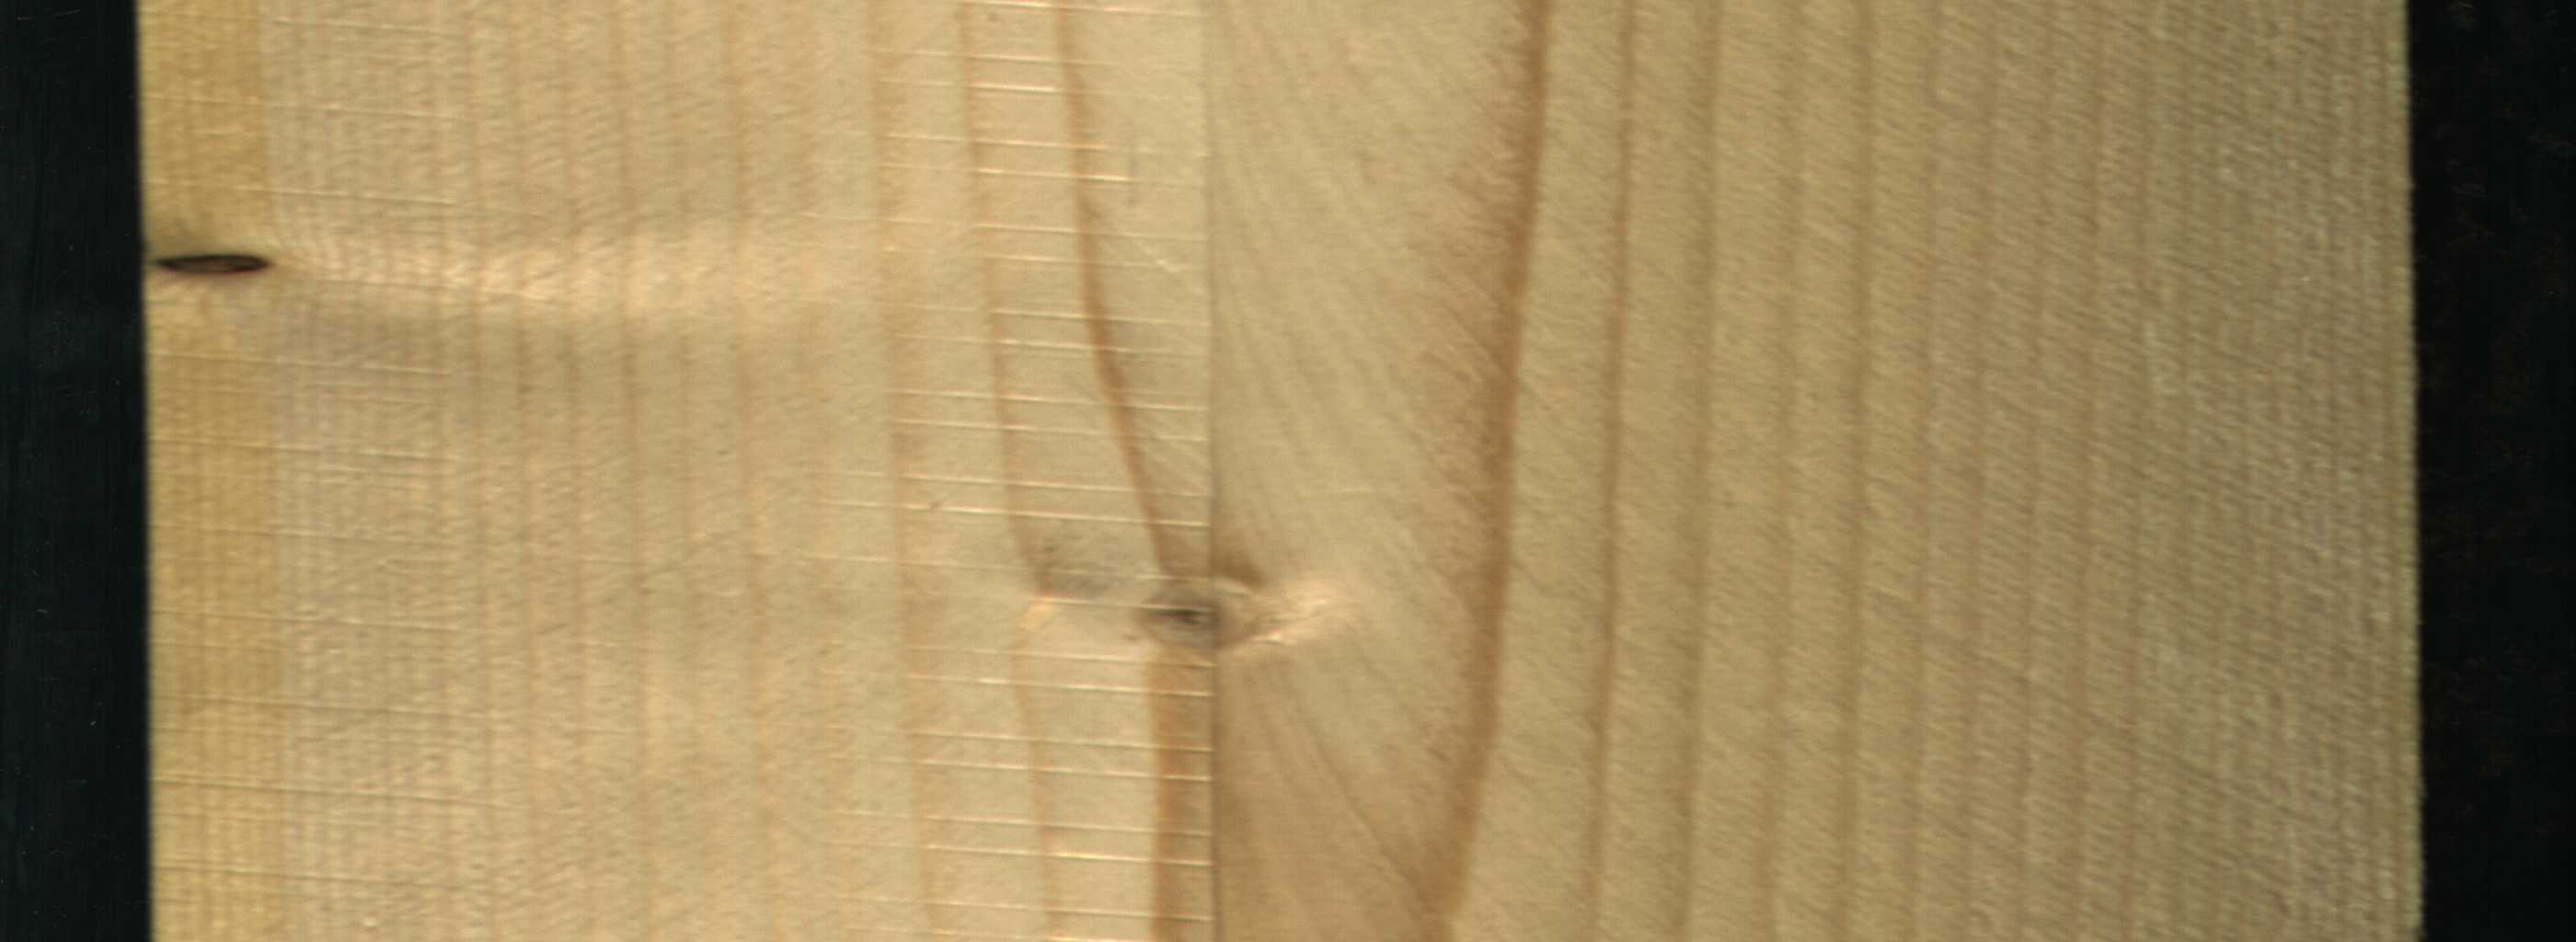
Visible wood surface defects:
resin
resin
Dead_Knot
Live_Knot